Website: ulta-beauty
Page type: delivery-shipping
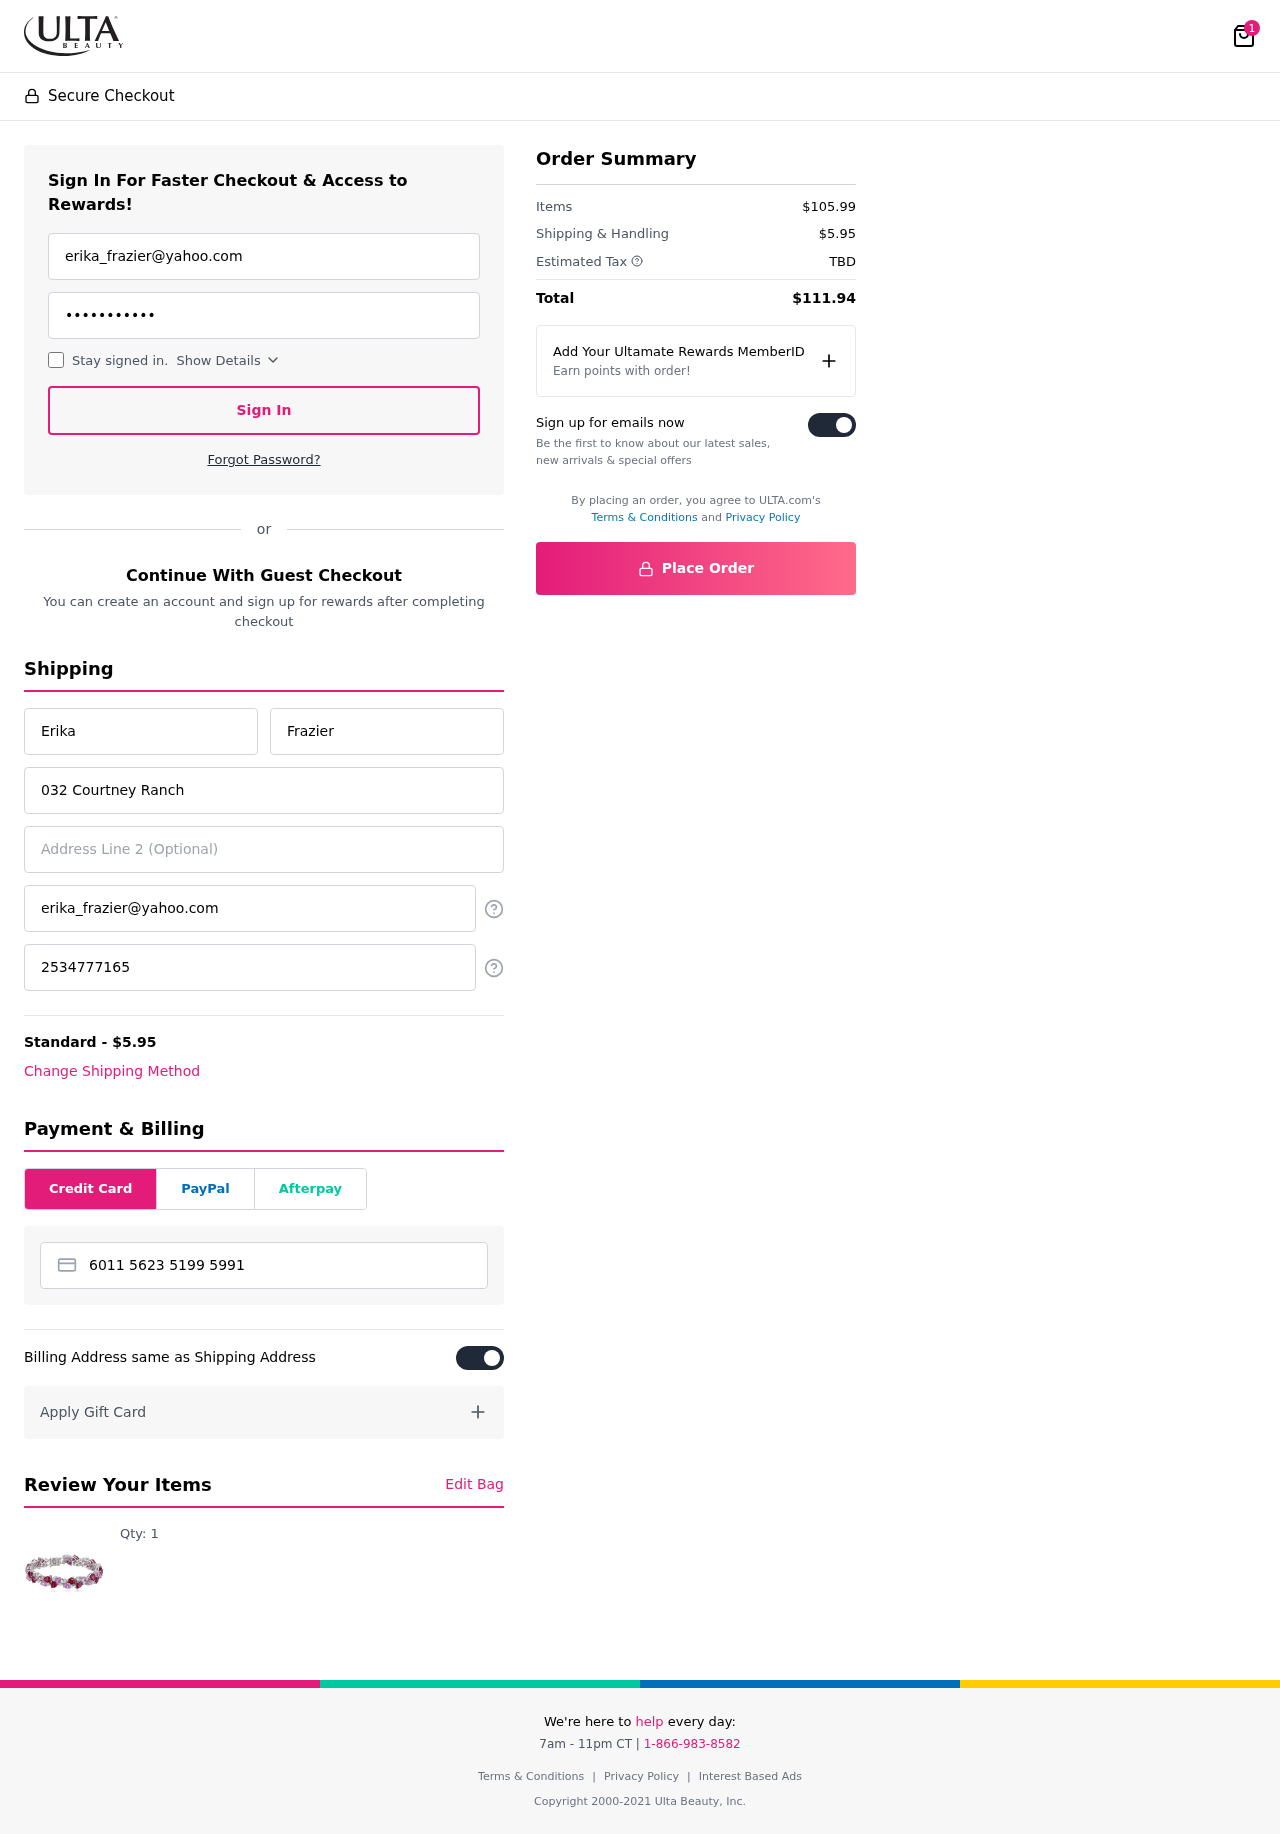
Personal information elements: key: PII_CARD_NUMBER
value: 6011 5623 5199 5991
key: PII_EMAIL
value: erika_frazier@yahoo.com
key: PII_EMAIL2
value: erika_frazier@yahoo.com
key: PII_FIRSTNAME
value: Erika
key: PII_LASTNAME
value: Frazier
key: PII_PHONE
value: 2534777165
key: PII_STREET
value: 032 Courtney Ranch
Product elements: key: PRODUCT1_QUANTITY
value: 1
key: PRODUCT1
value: Qty: 1
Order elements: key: ORDER_NUM_ITEMS
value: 1
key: ORDER_SHIPPING_COST
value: $5.95
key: ORDER_SUBTOTAL
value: $105.99
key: ORDER_TAX
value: TBD
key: ORDER_TOTAL
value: $111.94